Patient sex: F
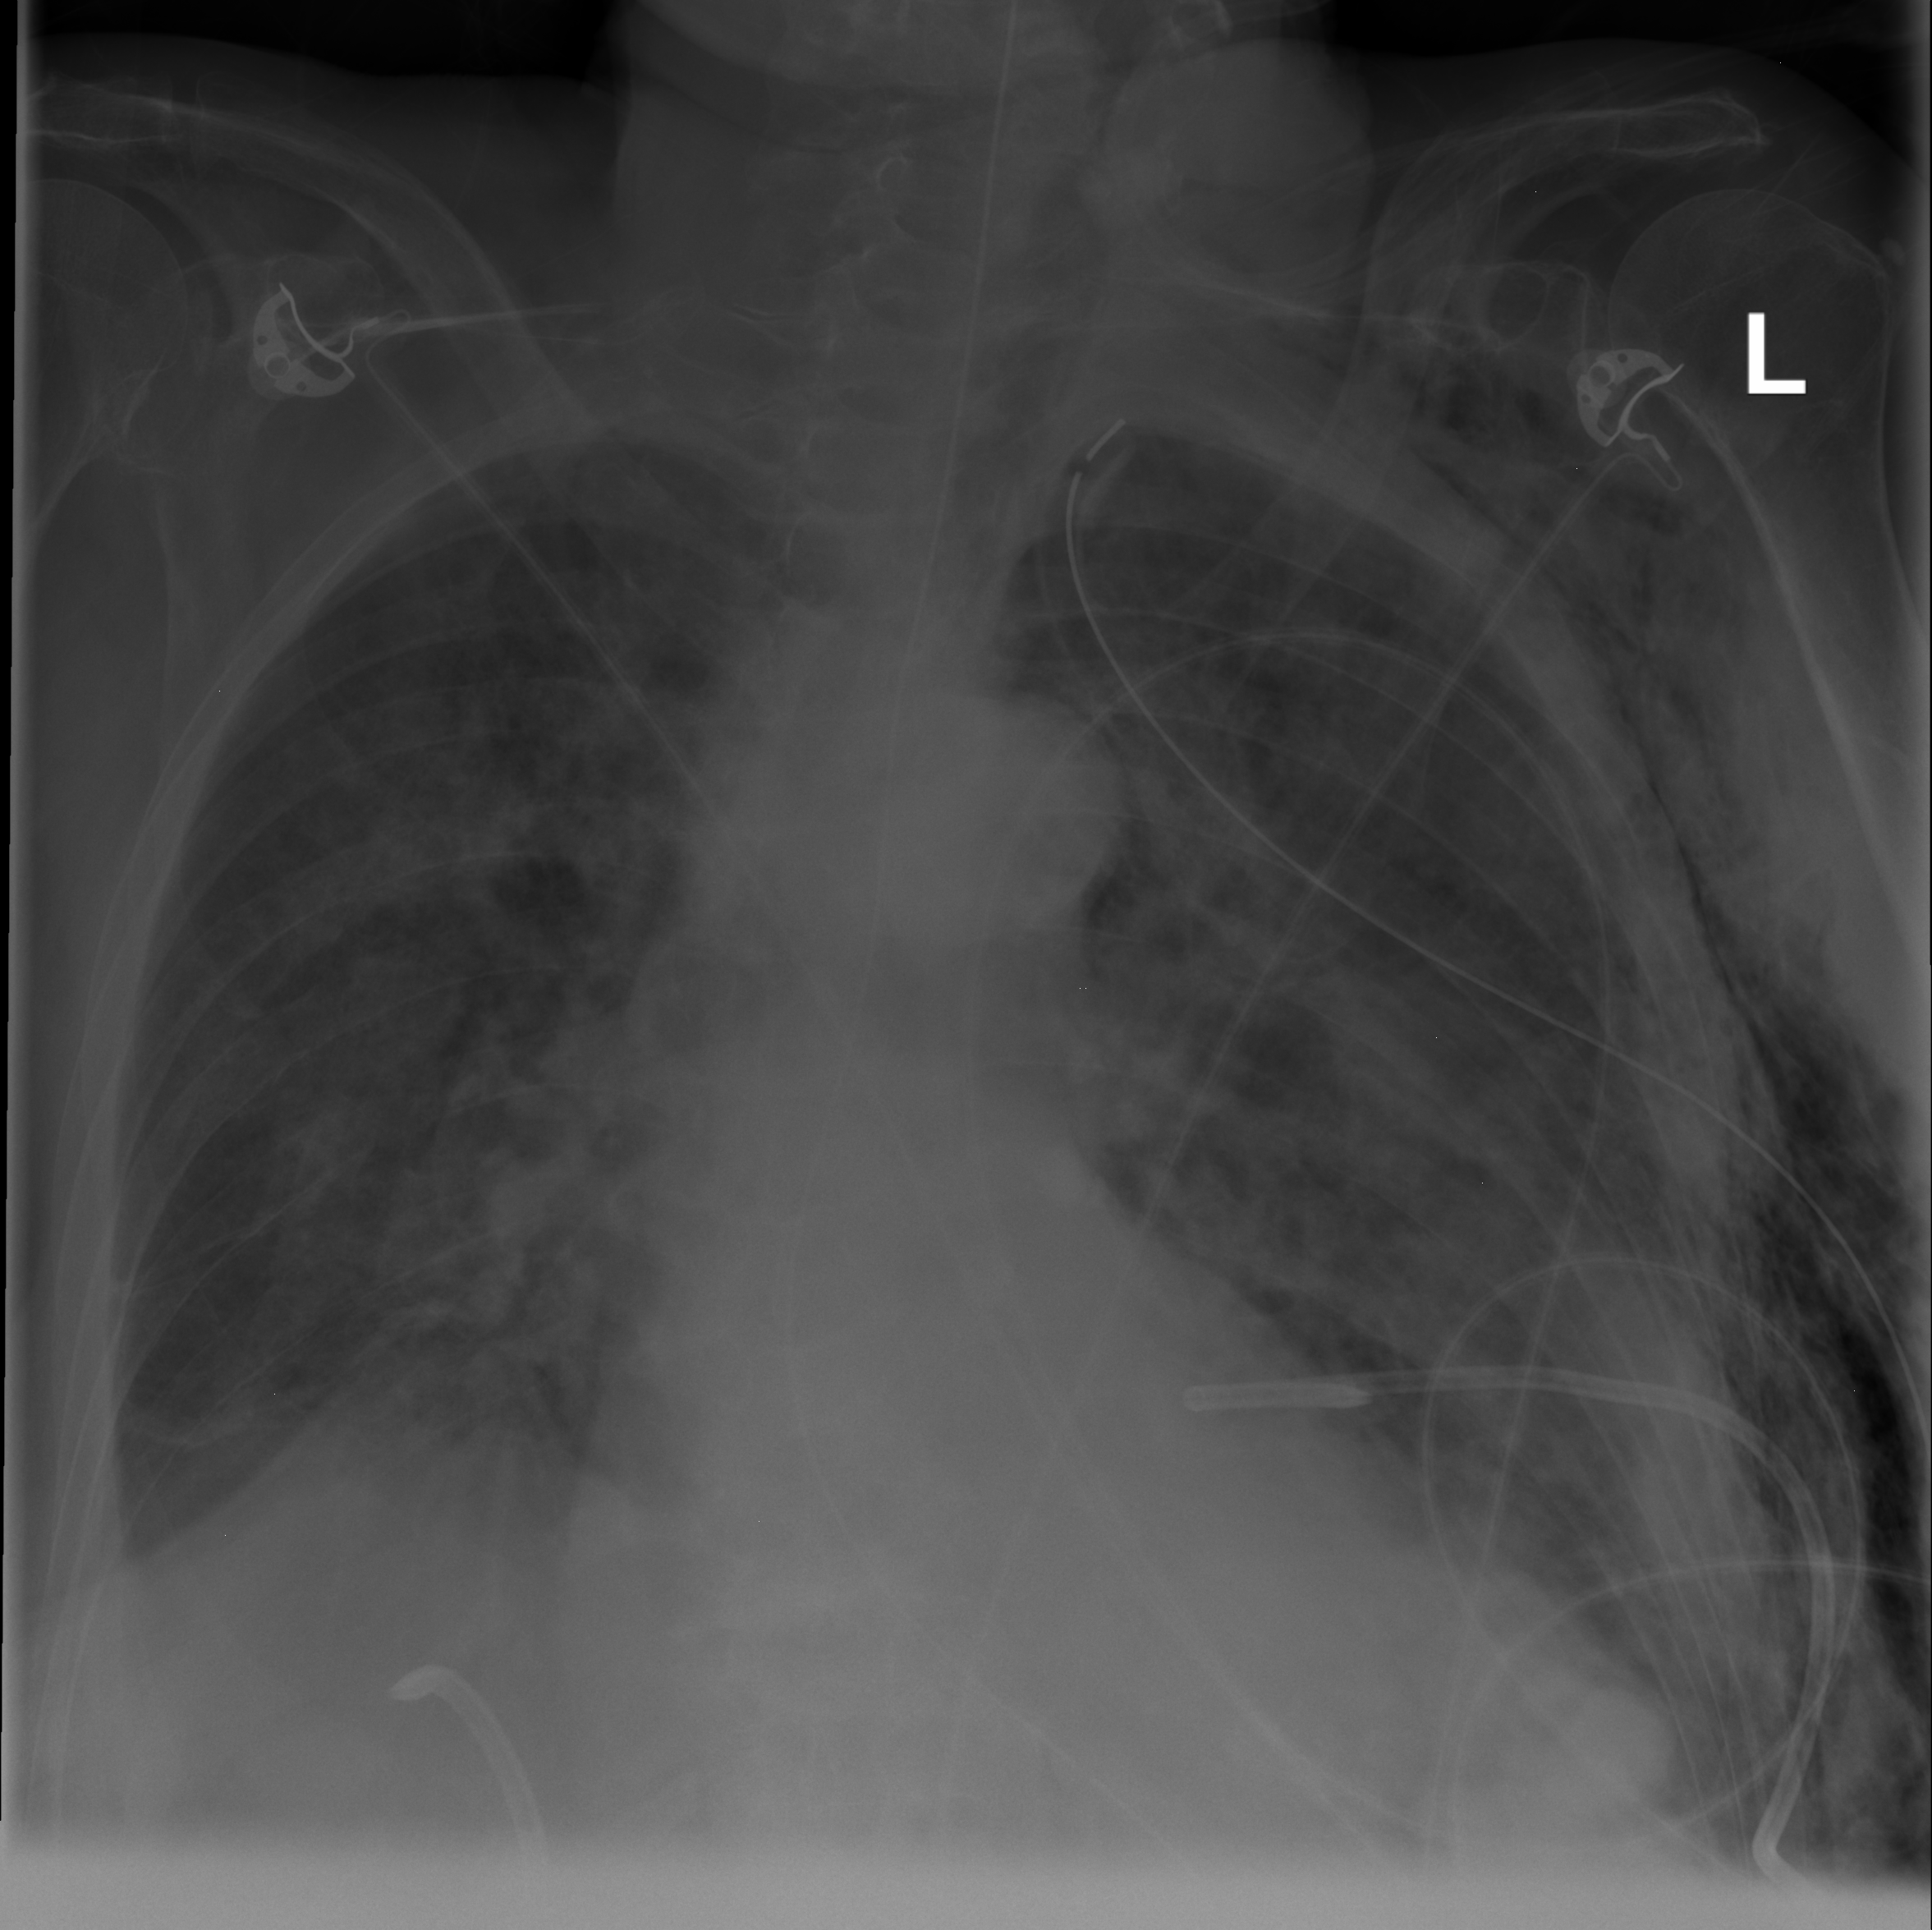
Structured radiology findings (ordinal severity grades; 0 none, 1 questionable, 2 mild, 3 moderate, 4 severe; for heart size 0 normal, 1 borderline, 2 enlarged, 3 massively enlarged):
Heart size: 0
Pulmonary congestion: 0
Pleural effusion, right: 2
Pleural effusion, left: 0
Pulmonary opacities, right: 3
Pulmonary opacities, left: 3
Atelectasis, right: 2
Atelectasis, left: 2